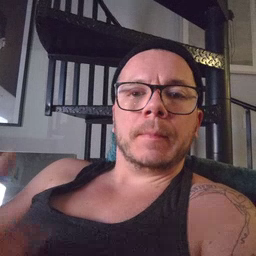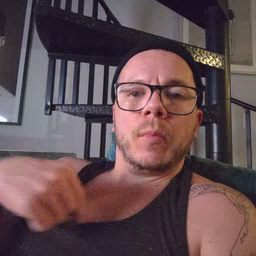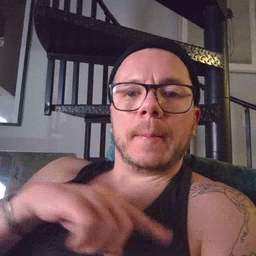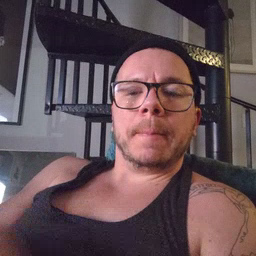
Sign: weus